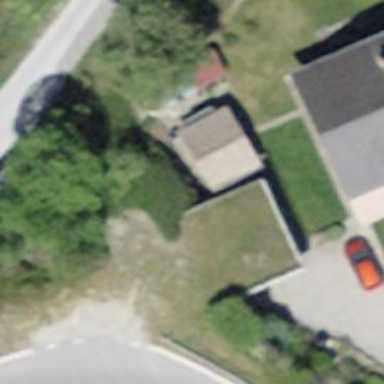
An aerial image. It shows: Garage.